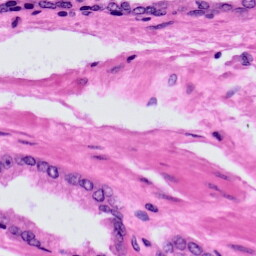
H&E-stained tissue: Prostate